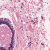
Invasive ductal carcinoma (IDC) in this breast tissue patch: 0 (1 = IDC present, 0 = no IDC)